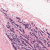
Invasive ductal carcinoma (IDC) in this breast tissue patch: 1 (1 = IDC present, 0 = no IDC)